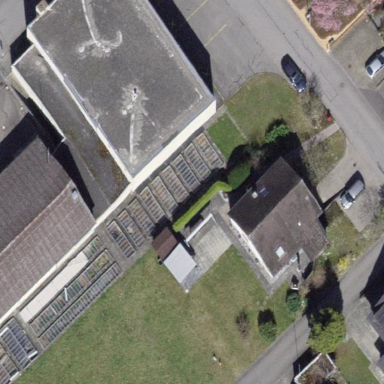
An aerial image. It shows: Office building.